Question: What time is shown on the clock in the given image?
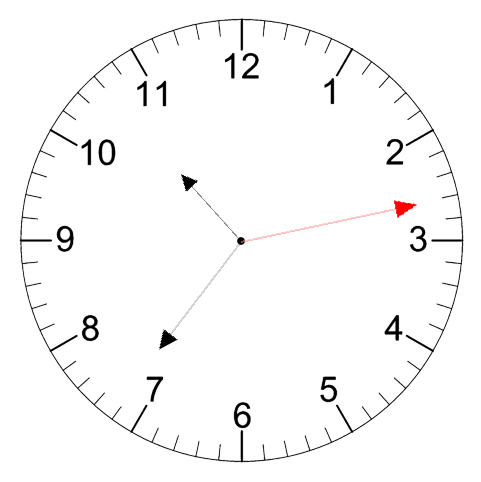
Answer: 10:36:13